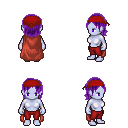
a pixel art fantasy rpg character, female body template, dark elf, purple skin, maroon cape, red pants, purple long bangs hairstyle, red bandana, four views (front, back, left, right), 2x2 character sprite sheet, small pixel art, hard edges, no anti-aliasing